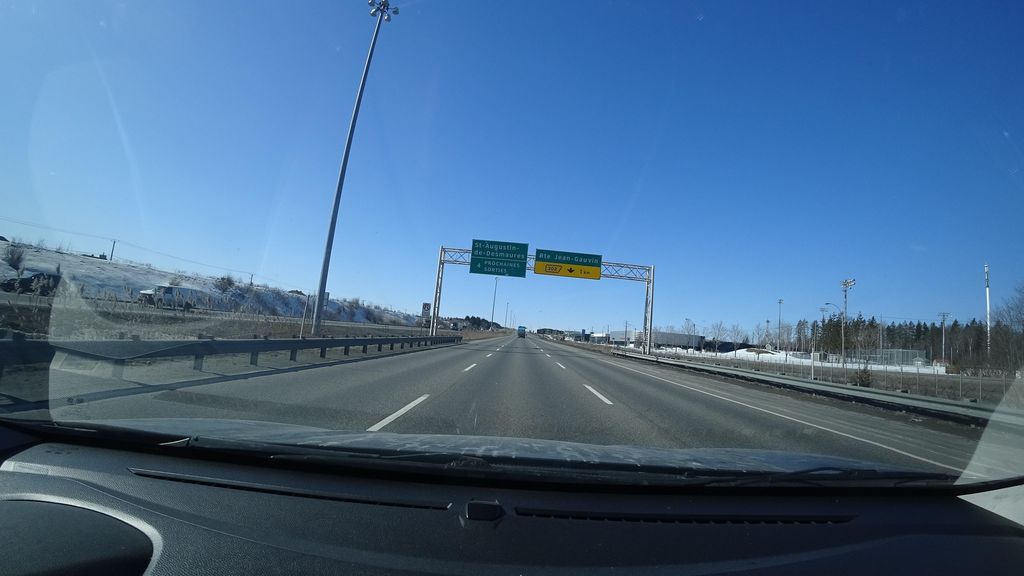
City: quebec_city